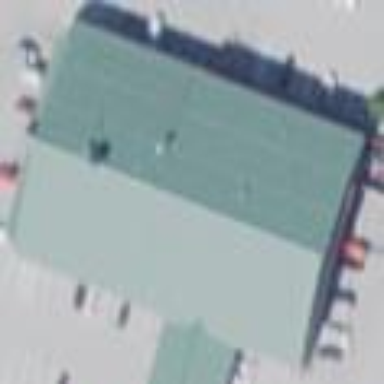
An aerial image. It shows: Retail building.